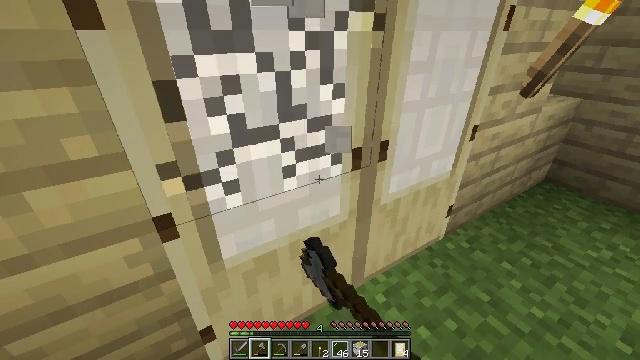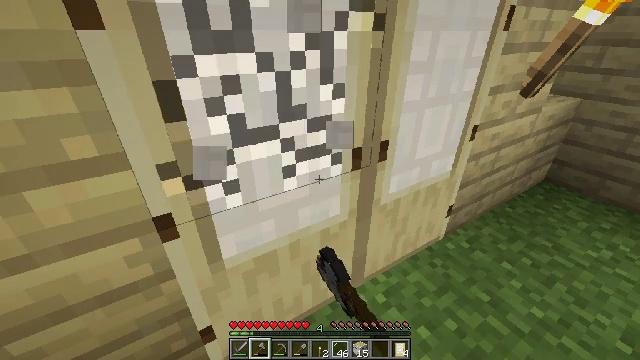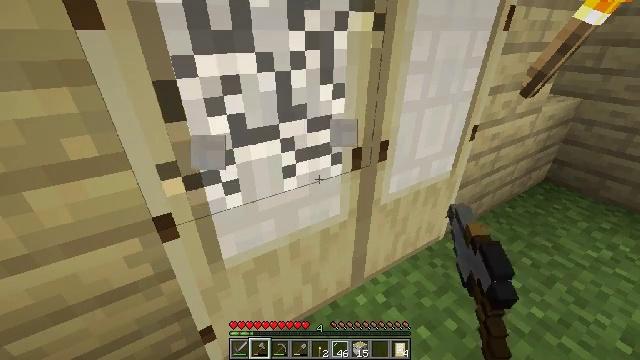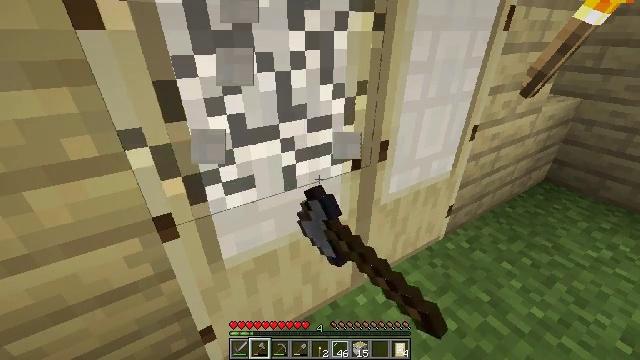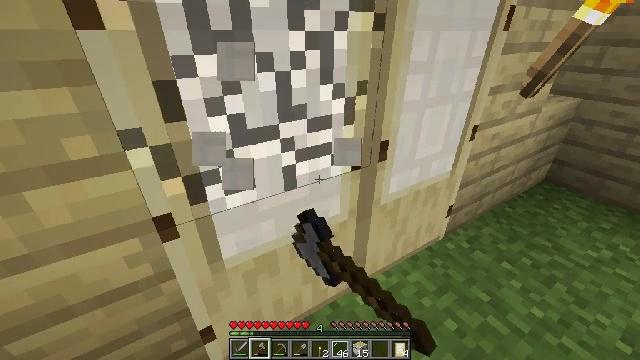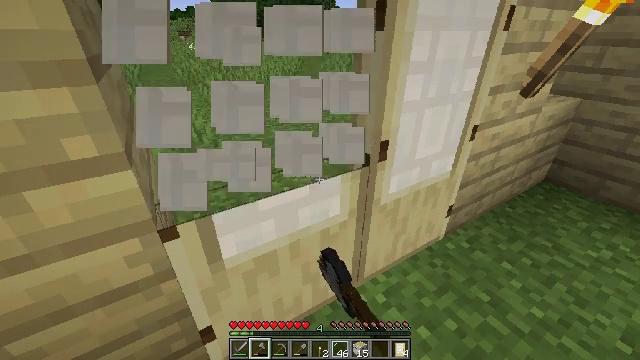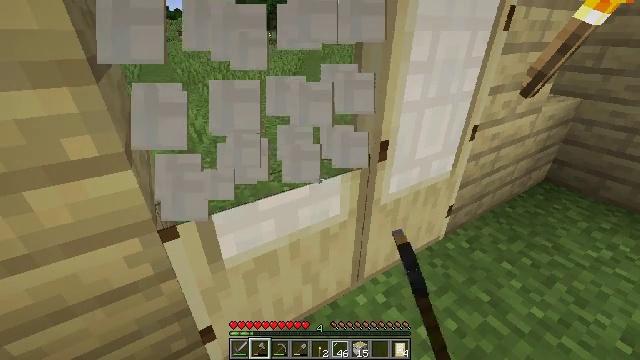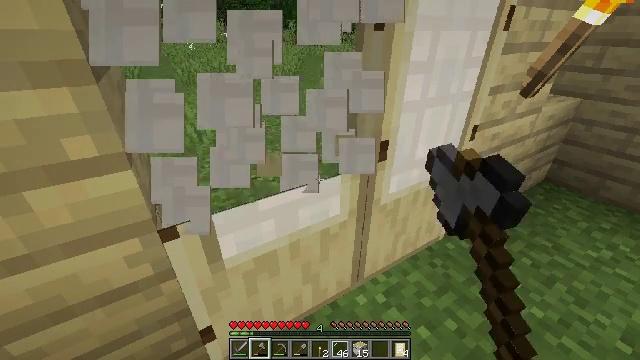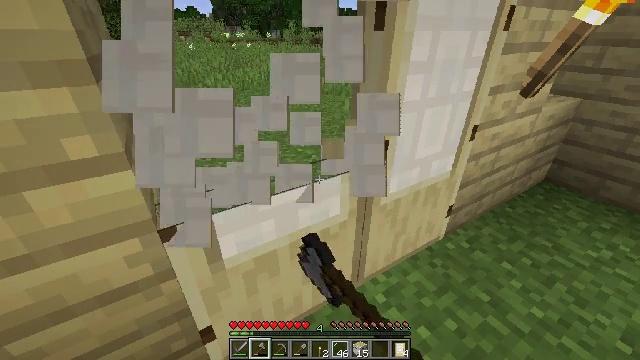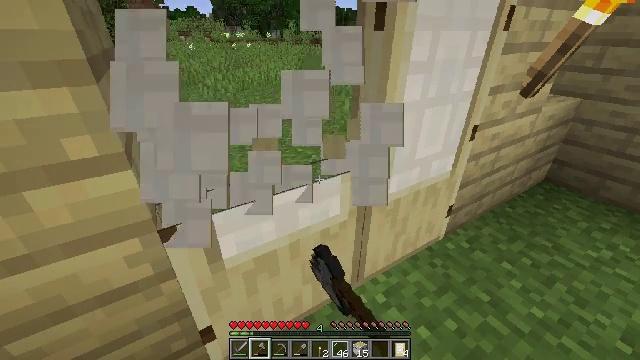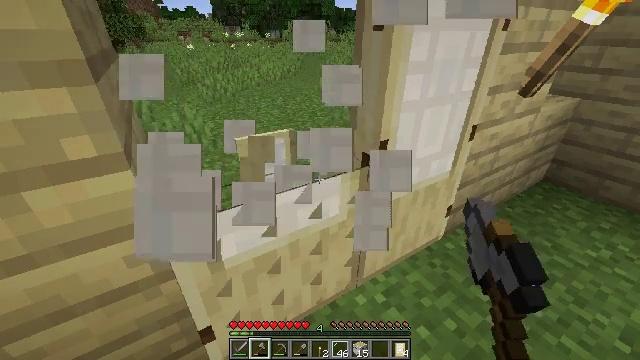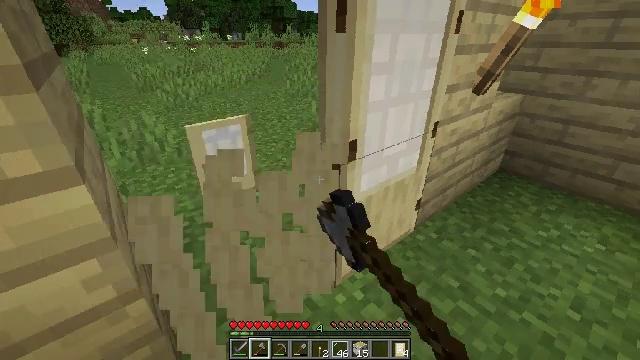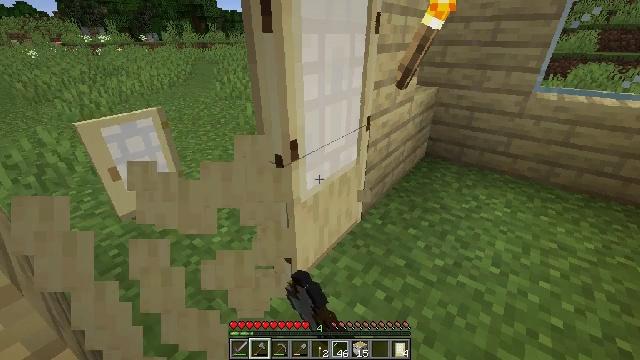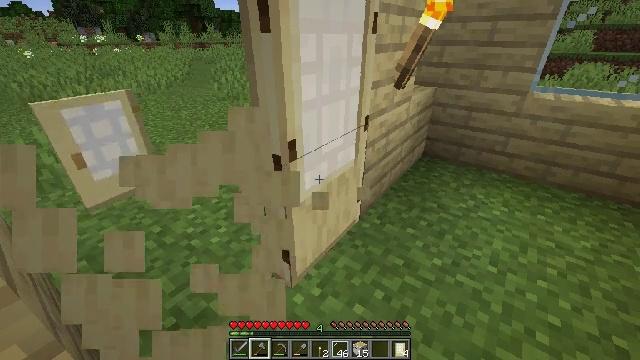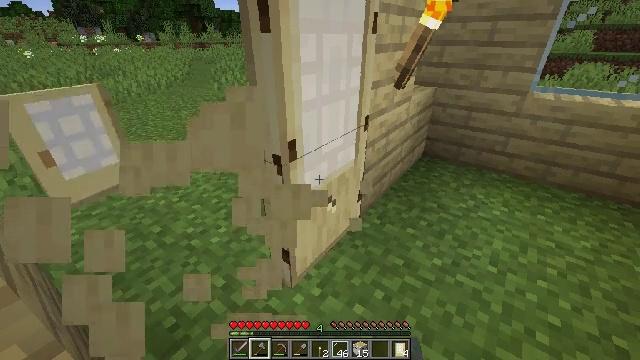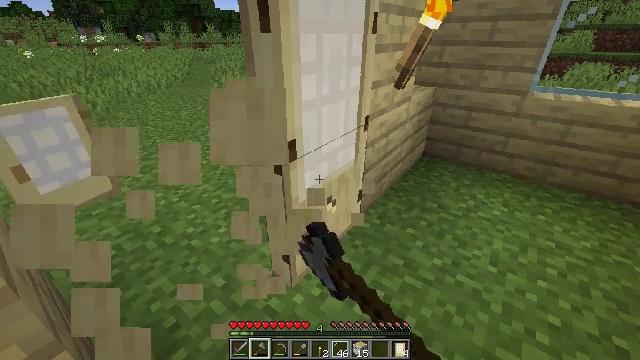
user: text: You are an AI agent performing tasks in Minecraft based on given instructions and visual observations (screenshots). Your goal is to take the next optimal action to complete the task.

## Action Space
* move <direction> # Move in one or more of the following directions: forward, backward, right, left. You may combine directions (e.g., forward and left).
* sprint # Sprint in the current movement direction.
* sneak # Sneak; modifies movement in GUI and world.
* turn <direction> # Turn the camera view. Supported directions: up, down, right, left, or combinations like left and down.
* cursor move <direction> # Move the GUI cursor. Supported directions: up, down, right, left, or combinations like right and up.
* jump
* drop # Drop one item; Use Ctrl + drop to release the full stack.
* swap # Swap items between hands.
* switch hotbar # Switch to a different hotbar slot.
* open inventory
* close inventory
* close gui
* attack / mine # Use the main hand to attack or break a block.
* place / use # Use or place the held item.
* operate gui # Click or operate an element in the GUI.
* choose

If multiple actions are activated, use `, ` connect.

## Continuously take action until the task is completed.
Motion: motion action
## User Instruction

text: Mine birch door from the structure.
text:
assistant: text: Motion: attack / mine
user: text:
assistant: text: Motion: attack / mine
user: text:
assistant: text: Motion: attack / mine
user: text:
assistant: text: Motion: attack / mine
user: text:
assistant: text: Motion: attack / mine
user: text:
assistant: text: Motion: attack / mine
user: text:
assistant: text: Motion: attack / mine
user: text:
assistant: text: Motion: attack / mine
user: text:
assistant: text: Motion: attack / mine
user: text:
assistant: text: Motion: attack / mine
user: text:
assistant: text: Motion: turn right, attack / mine
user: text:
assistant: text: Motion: turn right, attack / mine
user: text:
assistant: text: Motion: attack / mine
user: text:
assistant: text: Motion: attack / mine
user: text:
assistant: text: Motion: attack / mine
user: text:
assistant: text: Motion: attack / mine
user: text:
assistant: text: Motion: attack / mine
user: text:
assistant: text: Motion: attack / mine
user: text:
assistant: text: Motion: attack / mine
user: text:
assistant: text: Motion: attack / mine
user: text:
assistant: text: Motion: attack / mine
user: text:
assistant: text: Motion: attack / mine
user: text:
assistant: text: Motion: attack / mine
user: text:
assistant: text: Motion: attack / mine
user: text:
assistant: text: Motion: attack / mine
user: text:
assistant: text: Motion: attack / mine
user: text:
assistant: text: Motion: attack / mine
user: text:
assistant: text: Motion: attack / mine
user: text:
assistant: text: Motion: attack / mine
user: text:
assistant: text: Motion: attack / mine